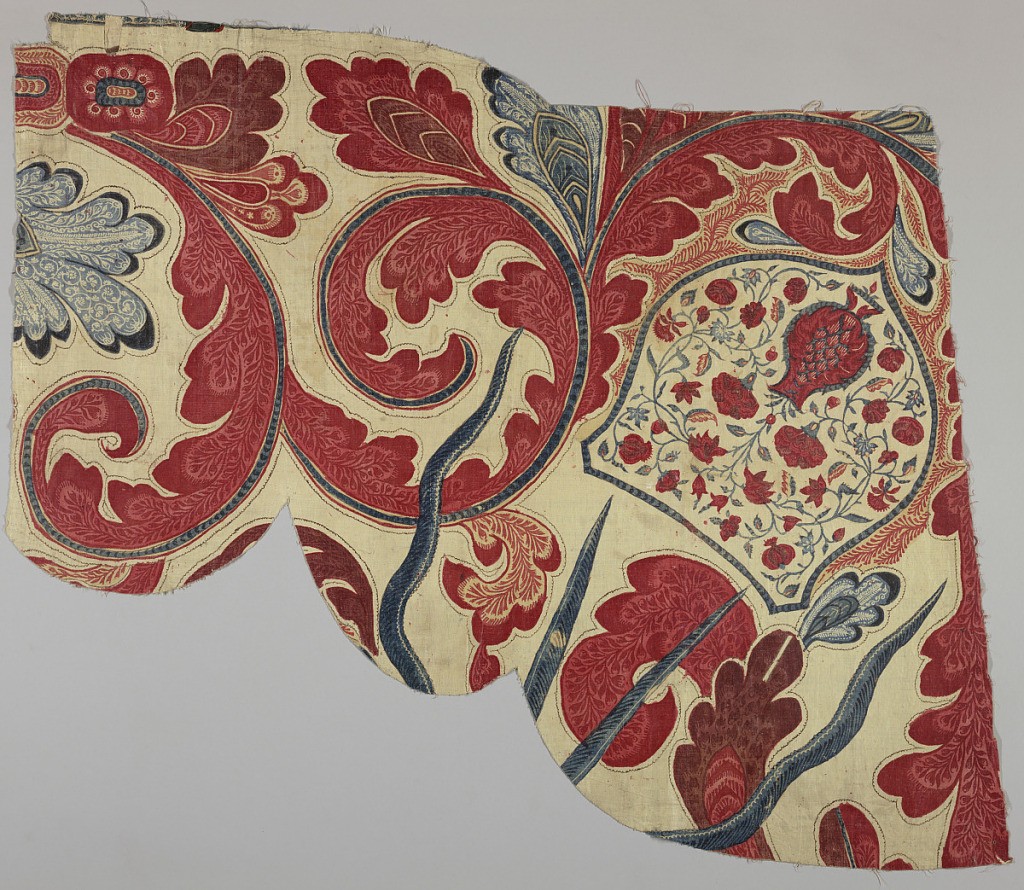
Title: Fragment of a valance
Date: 1700–1725
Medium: cotton Technique: mordant and resist painted and immersion dyed plain weave (chintz)
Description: Design is incomplete.  A shield shape with blue border frames a jar from which springs a flowering vine of naturalistic small flowers. Large, actively curving leaves (possibly fern?) in red, purple, some in blue, several with strong blue stems and exhibiting fine inner decoration.  Narrow, spear-shaped leaves project and cross heavy foliage; very fine curving line in brownish-purple outlines the whole design, drawn about 1/4 inch from the pattern.
Colors: Two reds, blue, two purples; some yellow appears in narrow lines outlining inner decoration in red leaves, but has disappeared from larger leaves, which are now blue.